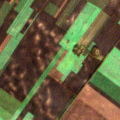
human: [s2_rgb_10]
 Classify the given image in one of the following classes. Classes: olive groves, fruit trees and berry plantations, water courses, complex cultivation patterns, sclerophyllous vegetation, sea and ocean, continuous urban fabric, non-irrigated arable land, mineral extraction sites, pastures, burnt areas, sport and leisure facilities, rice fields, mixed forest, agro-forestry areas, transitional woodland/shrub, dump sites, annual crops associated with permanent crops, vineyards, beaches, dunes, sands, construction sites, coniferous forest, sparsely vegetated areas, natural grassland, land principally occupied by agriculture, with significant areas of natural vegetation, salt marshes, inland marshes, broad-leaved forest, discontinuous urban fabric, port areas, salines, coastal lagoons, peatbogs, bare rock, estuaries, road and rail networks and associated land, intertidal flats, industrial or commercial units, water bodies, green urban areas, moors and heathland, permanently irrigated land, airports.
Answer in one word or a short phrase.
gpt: non-irrigated arable land